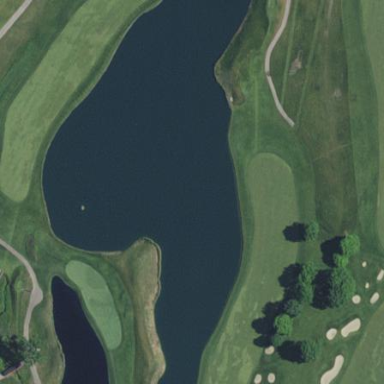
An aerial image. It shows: Water hazard in golf course. The hazard is natural water feature.